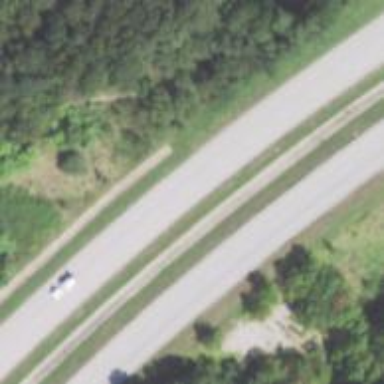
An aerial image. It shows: Asphalt trunk highway.